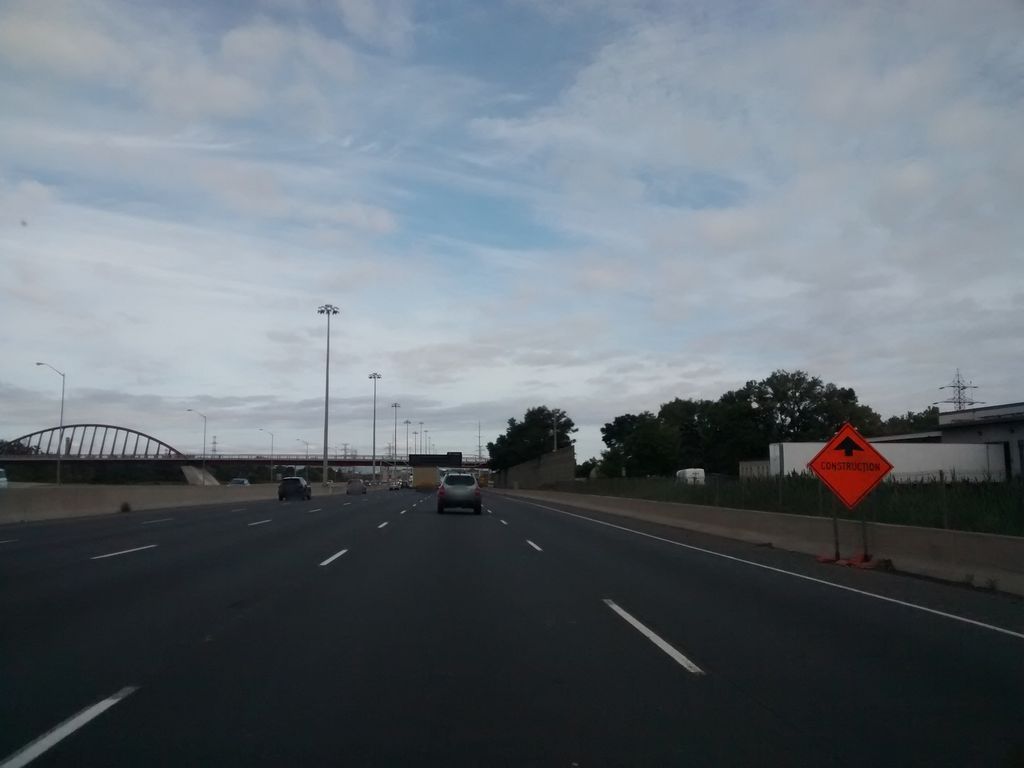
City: hamilton